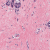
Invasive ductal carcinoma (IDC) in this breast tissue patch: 0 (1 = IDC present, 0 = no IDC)